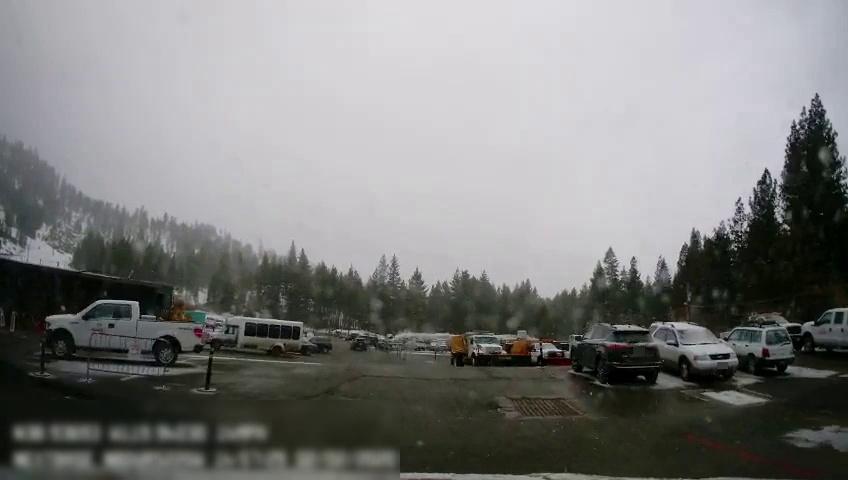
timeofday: Day
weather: Snowy
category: Vehicles | Other LV
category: Vehicles | SUV
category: Vehicles | Truck
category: Vehicles | SUV
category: Vehicles | SUV
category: Vehicles | Other LV
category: Vehicles | Truck
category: Vehicles | Other LV
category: Vehicles | Truck
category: Vehicles | Car
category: Vehicles | SUV
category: Drivable Space